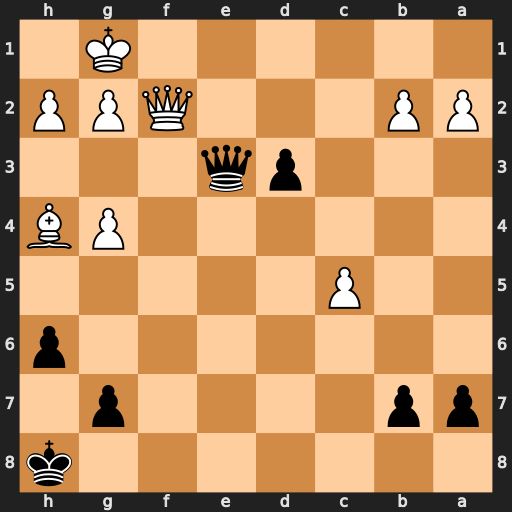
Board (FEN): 7k/pp4p1/7p/2P5/6PB/3pq3/PP3QPP/6K1
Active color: b
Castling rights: -
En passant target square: -
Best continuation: Qc1+ Qf1 d2